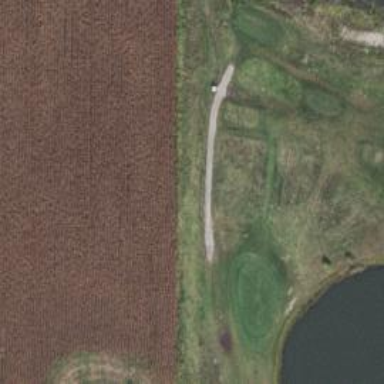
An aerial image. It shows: Path for golf carts.